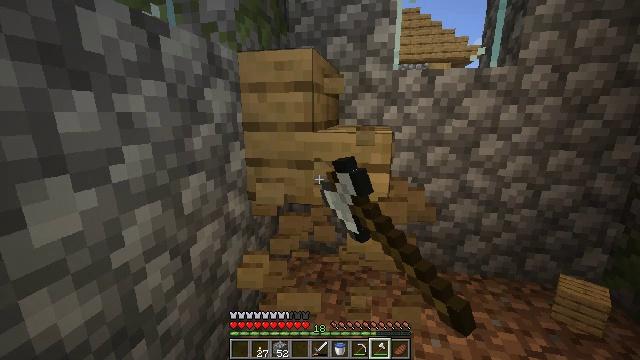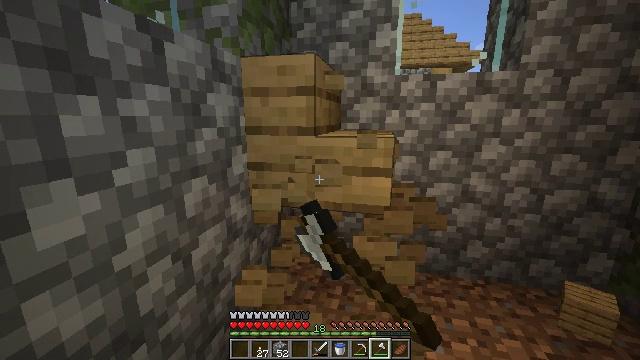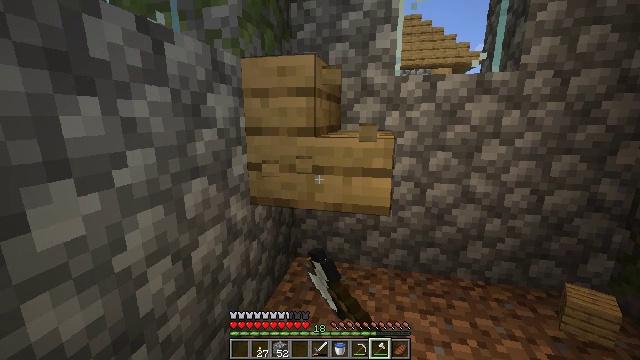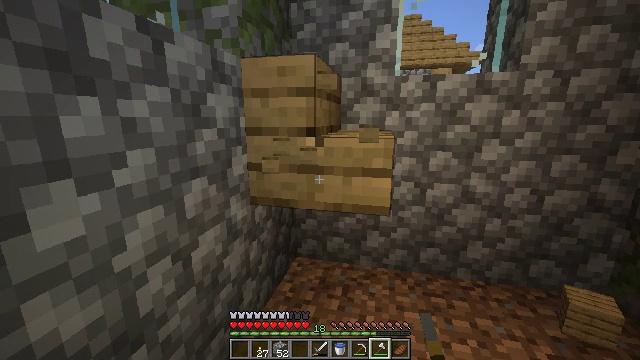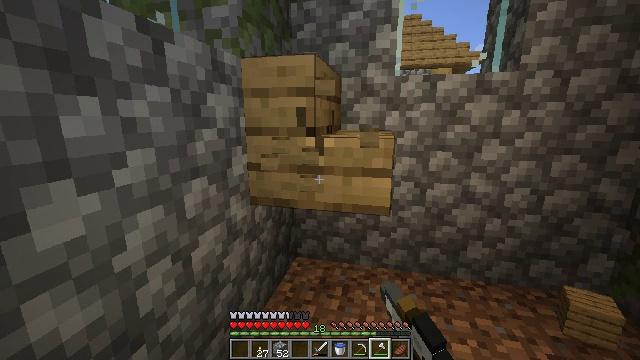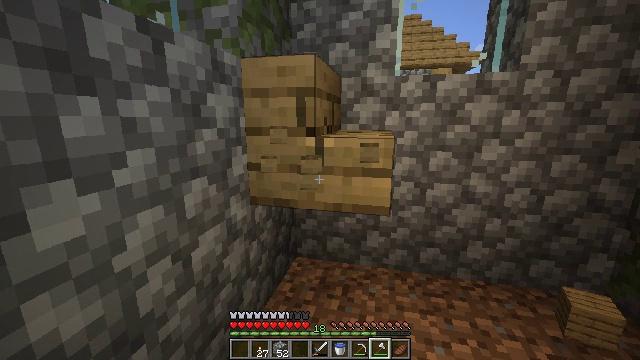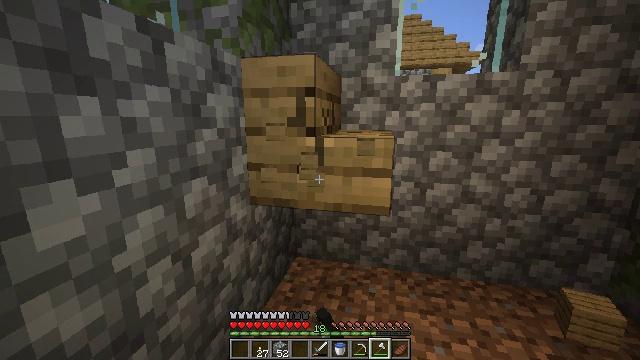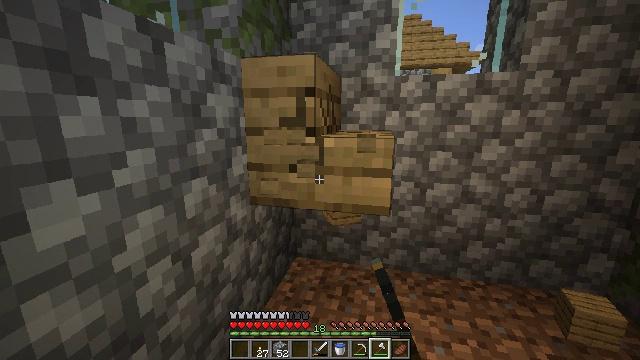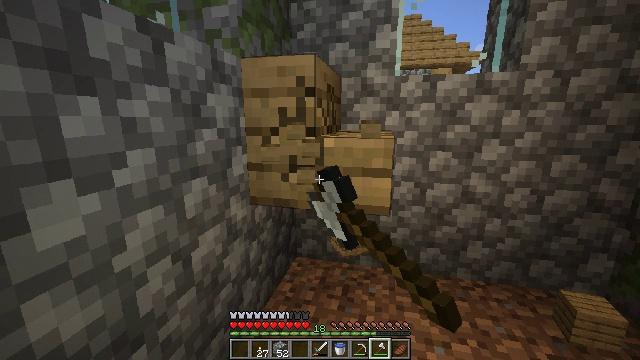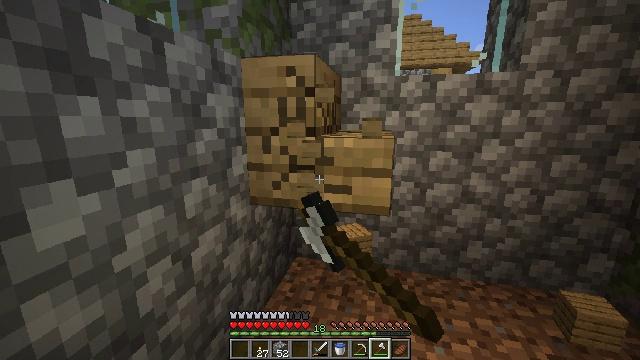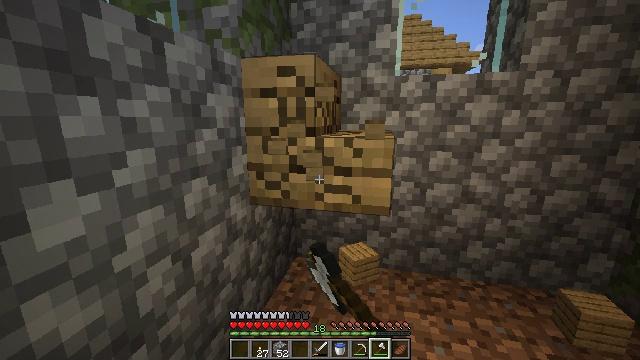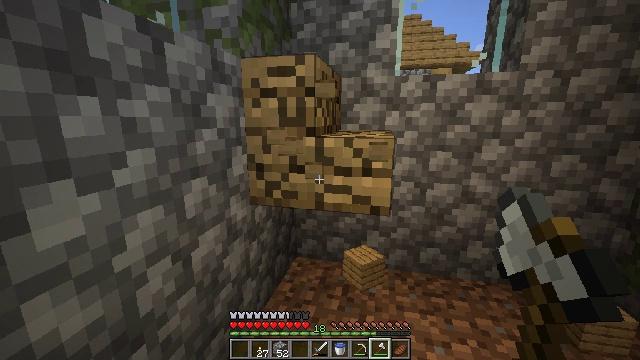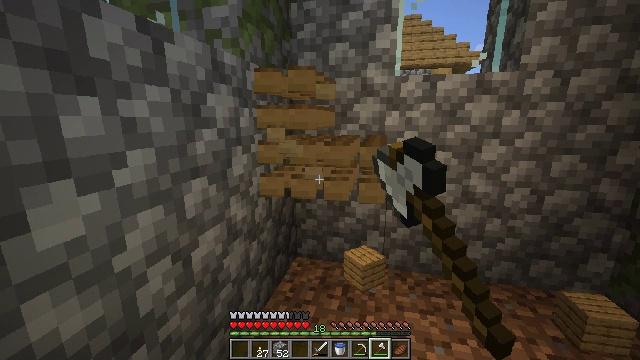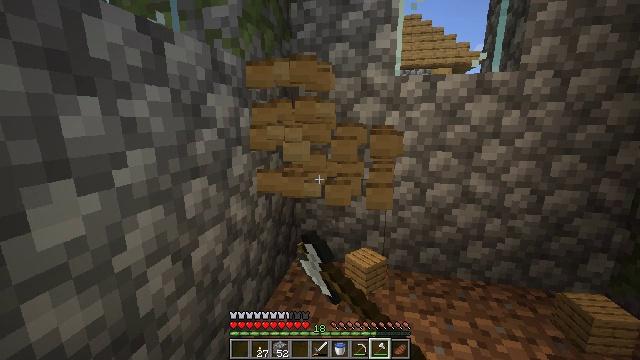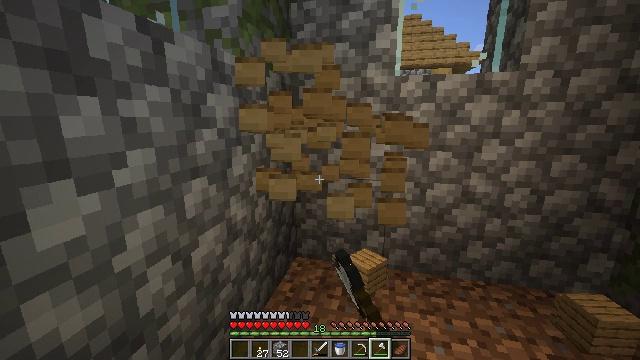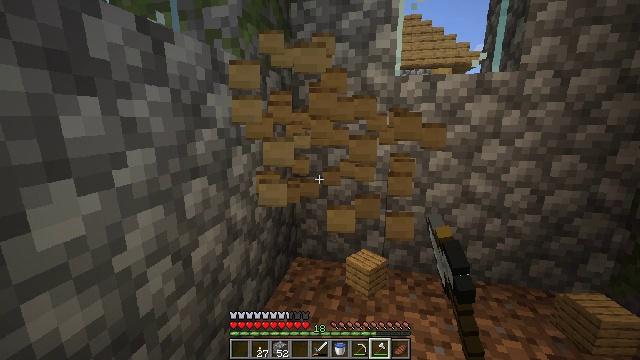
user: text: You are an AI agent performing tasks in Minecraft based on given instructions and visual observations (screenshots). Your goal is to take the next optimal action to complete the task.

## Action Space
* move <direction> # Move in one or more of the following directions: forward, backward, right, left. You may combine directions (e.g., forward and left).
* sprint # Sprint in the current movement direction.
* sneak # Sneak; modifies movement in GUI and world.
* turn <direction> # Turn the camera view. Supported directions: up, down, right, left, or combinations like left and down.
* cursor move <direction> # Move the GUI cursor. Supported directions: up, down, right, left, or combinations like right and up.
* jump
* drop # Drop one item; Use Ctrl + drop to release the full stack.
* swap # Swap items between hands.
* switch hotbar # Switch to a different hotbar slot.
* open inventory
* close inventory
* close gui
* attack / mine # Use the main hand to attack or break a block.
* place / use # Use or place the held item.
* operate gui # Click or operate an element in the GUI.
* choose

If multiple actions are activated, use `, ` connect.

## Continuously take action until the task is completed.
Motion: motion action
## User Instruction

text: Collect oak stairs from a structure.
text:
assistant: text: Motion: attack / mine
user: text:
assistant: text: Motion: attack / mine
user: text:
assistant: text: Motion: attack / mine
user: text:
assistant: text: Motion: attack / mine
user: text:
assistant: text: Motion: attack / mine
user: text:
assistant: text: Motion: attack / mine
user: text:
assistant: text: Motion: attack / mine
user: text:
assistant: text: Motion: attack / mine
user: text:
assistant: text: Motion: attack / mine
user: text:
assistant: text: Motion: attack / mine
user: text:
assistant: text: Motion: attack / mine
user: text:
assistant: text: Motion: attack / mine
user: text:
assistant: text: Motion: attack / mine
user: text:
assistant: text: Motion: attack / mine
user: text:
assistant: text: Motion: attack / mine
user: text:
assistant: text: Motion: no_op
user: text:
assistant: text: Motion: no_op